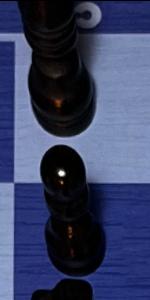
Label: Pawn_Black